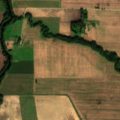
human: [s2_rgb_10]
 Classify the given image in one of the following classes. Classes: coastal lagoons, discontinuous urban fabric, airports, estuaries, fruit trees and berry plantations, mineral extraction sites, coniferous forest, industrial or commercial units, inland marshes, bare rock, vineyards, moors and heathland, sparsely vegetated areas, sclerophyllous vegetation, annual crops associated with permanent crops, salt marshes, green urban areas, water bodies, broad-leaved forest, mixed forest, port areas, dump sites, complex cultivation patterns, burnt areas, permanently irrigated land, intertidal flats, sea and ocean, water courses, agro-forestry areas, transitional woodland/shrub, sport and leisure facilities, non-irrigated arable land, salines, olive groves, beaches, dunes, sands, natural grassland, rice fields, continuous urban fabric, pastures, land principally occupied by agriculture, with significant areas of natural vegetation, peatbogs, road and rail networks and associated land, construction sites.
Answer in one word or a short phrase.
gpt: non-irrigated arable land, complex cultivation patterns, land principally occupied by agriculture, with significant areas of natural vegetation